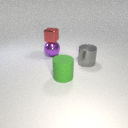
large purple metal sphere to the left of large green rubber cylinder